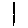
Label: line